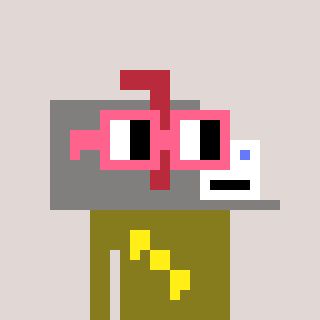
a pixel art character with square pink glasses, a mailbox-shaped head and a gunk-colored body on a warm background